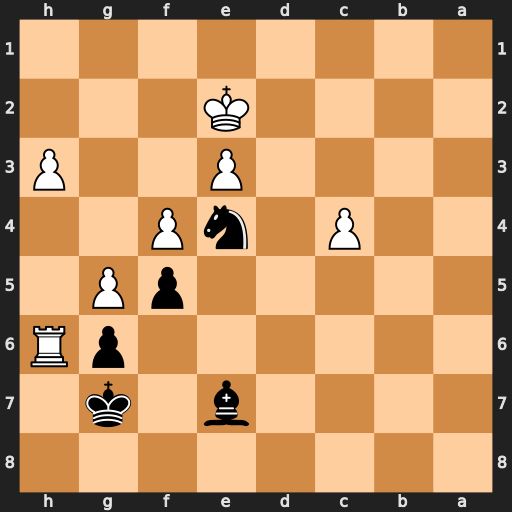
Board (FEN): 8/4b1k1/6pR/5pP1/2P1nP2/4P2P/4K3/8
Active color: b
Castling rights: -
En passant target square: -
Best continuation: Nxg5 fxg5 Bxg5 Rxg6+ Kxg6